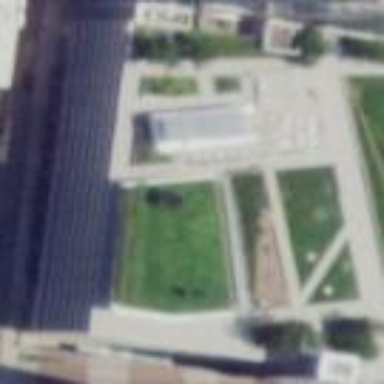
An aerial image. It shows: Park with grass-covered roofs.